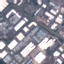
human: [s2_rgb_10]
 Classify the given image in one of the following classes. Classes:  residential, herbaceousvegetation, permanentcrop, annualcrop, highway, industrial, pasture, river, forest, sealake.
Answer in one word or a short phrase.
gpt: Industrial